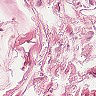
Metastatic tissue present: no